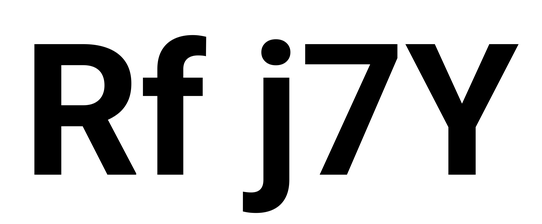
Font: Roboto_Bold